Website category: restaurant
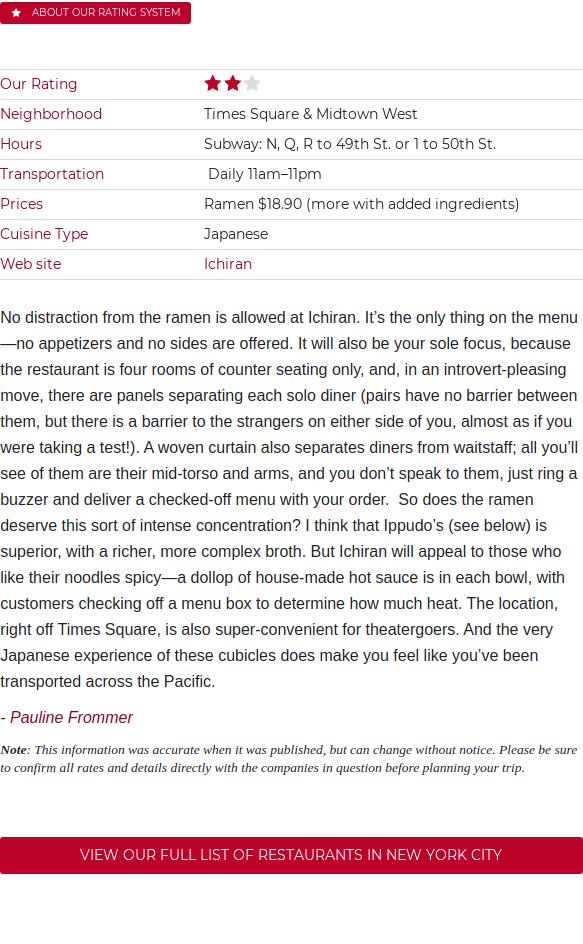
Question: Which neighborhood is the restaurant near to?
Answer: Times Square & Midtown West

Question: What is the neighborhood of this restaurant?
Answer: Times Square & Midtown West

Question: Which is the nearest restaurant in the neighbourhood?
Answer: Times Square & Midtown West

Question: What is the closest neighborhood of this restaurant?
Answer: Times Square & Midtown West

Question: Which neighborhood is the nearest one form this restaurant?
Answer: Times Square & Midtown West

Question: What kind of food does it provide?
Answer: Japanese

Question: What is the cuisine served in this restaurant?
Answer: Japanese

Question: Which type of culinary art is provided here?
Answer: Japanese

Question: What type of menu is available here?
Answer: Japanese

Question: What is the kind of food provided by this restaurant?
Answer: Japanese

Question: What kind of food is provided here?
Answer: Japanese

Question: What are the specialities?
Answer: Japanese

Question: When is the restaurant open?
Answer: Subway: N, Q, R to 49th St. or 1 to 50th St.

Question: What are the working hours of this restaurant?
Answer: Subway: N, Q, R to 49th St. or 1 to 50th St.

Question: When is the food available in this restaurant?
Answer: Subway: N, Q, R to 49th St. or 1 to 50th St.

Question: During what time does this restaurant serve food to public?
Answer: Subway: N, Q, R to 49th St. or 1 to 50th St.

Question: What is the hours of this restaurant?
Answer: Subway: N, Q, R to 49th St. or 1 to 50th St.

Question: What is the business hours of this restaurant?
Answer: Subway: N, Q, R to 49th St. or 1 to 50th St.

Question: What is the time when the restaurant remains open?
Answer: Subway: N, Q, R to 49th St. or 1 to 50th St.

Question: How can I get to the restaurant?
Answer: Daily 11am11pm

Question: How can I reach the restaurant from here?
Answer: Daily 11am11pm

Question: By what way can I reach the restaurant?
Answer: Daily 11am11pm

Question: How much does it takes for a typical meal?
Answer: Ramen $18.90 (more with added ingredients)

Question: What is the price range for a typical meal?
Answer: Ramen $18.90 (more with added ingredients)

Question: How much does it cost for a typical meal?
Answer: Ramen $18.90 (more with added ingredients)

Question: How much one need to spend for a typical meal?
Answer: Ramen $18.90 (more with added ingredients)